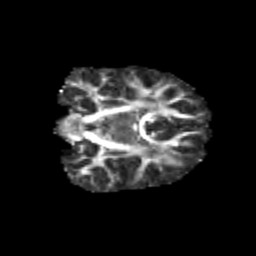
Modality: FA
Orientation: coronal
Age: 10
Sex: female
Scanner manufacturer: siemens
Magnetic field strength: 3 T
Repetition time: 3.8 s
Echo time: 0.07 s